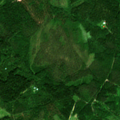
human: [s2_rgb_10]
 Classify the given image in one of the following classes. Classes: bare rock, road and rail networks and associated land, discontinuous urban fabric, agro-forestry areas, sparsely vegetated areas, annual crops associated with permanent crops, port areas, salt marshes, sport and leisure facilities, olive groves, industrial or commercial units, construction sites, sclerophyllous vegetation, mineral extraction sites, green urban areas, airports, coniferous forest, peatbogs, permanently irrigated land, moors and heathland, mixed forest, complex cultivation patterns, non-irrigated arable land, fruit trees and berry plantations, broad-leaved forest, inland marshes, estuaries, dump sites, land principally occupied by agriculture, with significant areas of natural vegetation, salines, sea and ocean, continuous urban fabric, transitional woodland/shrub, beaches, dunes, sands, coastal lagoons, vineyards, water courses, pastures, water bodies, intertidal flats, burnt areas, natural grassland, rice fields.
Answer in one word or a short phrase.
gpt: mixed forest